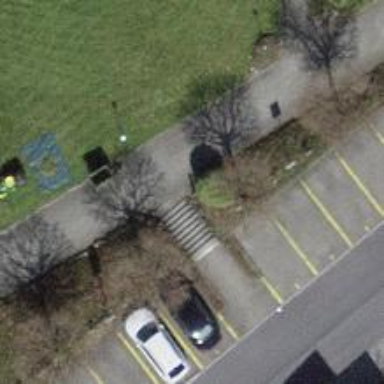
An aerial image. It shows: Set of steps on the road.